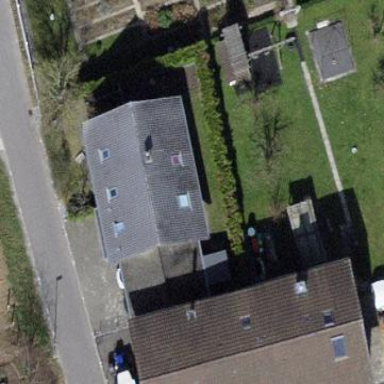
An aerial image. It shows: Detached building.